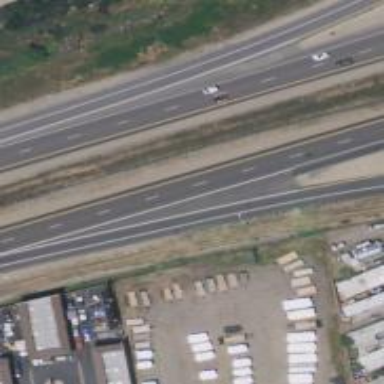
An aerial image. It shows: Motorway.